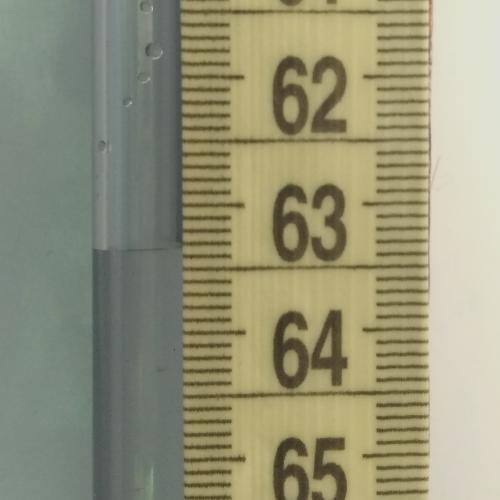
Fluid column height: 63.3 cm